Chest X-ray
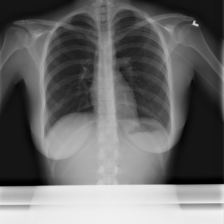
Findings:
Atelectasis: negative
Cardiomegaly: negative
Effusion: negative
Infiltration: positive
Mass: negative
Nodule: negative
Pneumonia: negative
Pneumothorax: negative
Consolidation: negative
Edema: negative
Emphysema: negative
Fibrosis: negative
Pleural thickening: negative
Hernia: negative